Interaction volume radius: 5 \u00c5
Interaction volume height: 35 \u00c5
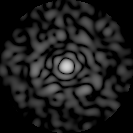
Disorder parameter: 0.8039